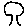
Label: tree